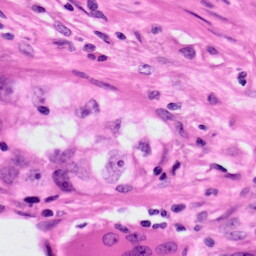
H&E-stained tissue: Lung